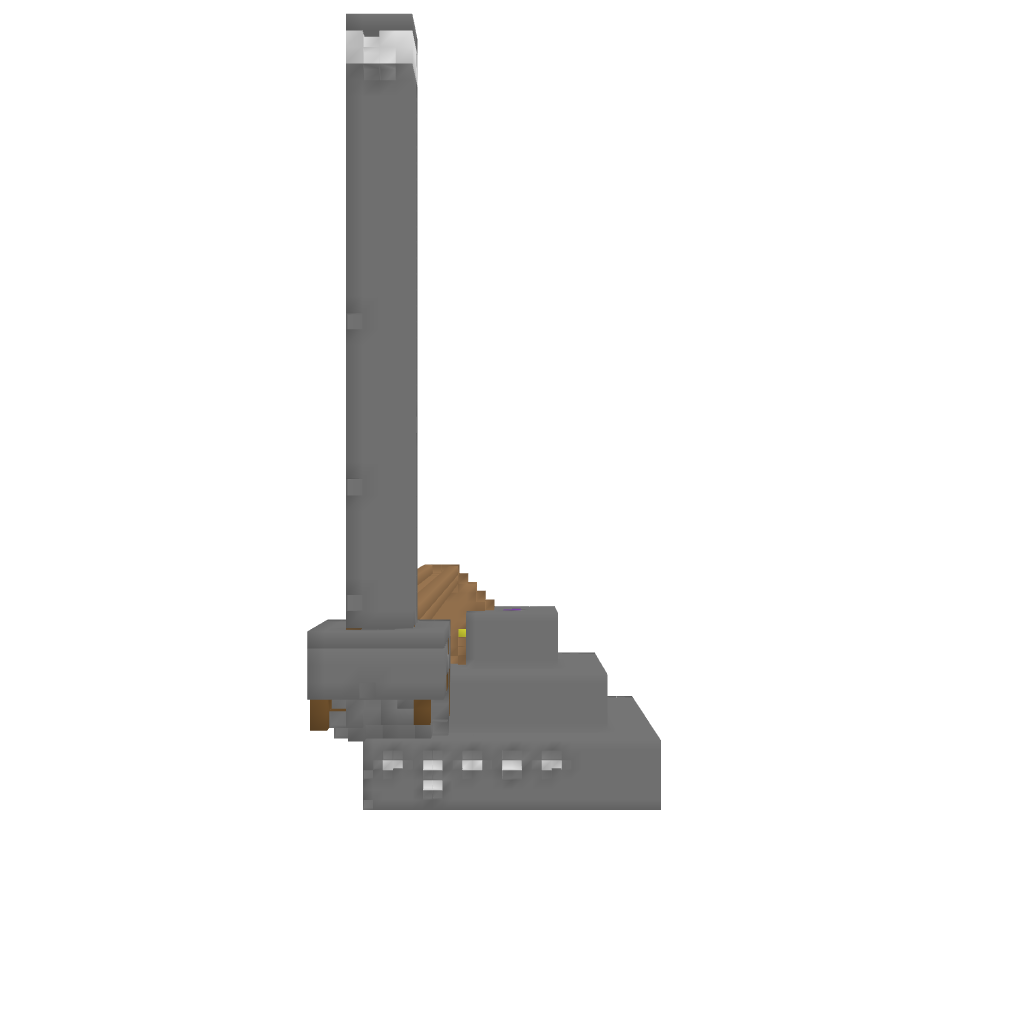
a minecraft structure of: Castle 1 bad low quality